Aerial crown-view tile of a tropical tree (Barro Colorado Island, Panama), acquired 20240716:
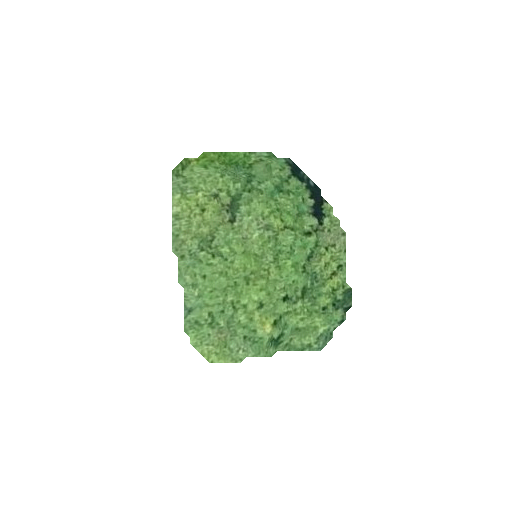
Species: Alseis blackiana
GBIF accepted scientific name: Alseis blackiana
Crown area: 48.016 m²